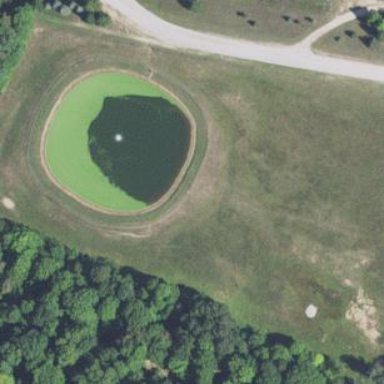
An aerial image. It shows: Sewage treatment pond that is natural water feature.